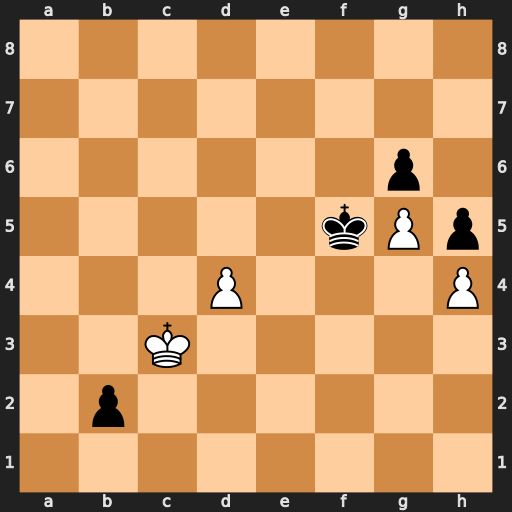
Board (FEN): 8/8/6p1/5kPp/3P3P/2K5/1p6/8
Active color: w
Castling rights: -
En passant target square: -
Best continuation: Kxb2 Ke4 Kc3 Kd5 Kd3